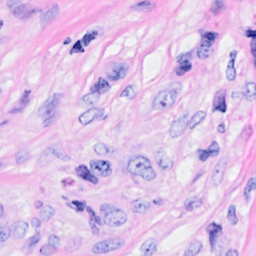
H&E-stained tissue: Breast